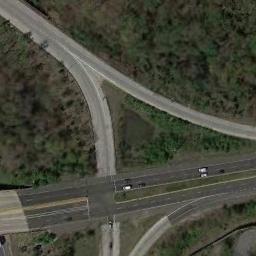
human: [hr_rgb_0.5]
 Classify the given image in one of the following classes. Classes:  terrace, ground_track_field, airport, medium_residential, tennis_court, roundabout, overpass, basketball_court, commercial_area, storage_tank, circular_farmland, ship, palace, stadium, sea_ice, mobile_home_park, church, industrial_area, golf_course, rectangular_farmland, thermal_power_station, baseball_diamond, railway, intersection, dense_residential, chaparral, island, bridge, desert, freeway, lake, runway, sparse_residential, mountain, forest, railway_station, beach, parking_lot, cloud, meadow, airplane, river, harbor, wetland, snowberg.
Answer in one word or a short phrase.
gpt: overpass